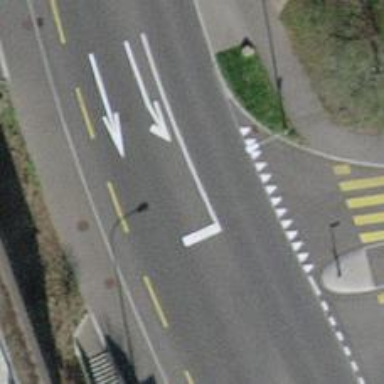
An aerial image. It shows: Secondary road with separate sidewalk.